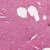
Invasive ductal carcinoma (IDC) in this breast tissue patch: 0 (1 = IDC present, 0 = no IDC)